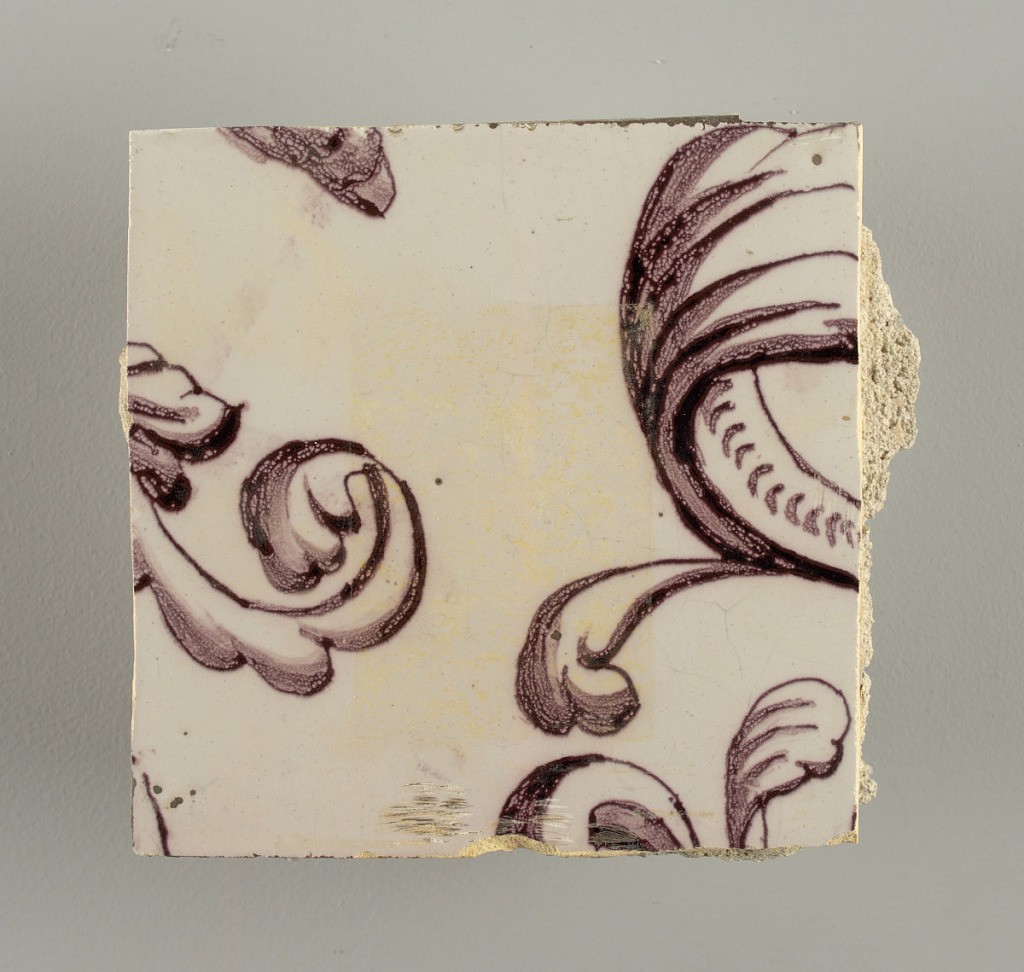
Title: Tile wall facing
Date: ca. 1725
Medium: Tin-glazed earthenware, underglaze
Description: Horizontal rectangle.  Thirty tiles wide and twenty-three tiles high with opening for fireplace eleven tiles wide and ten high.  Foliage arabesques disposed about three vertical axes from which are emphazised by urns at center and right, and at left by the figure of a standing woman carrying an infant on her arm and accompanied by two children.